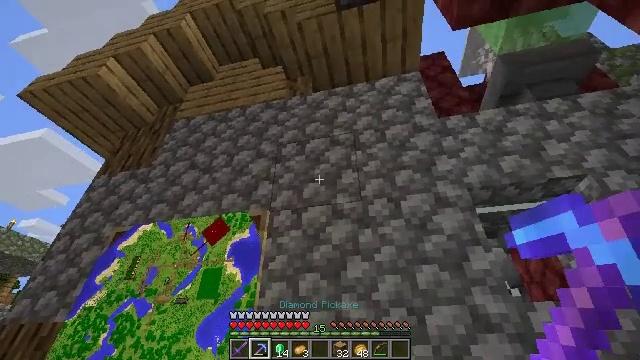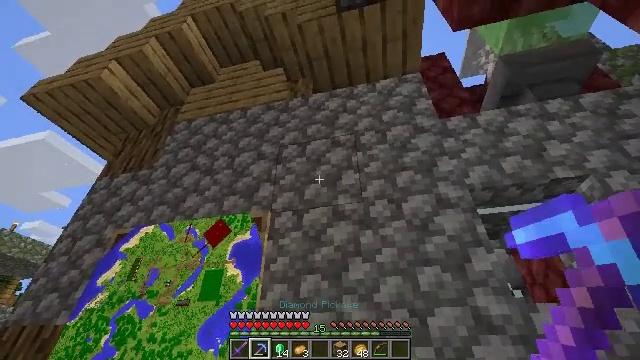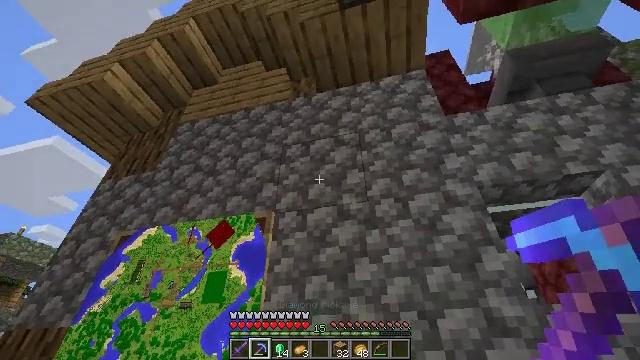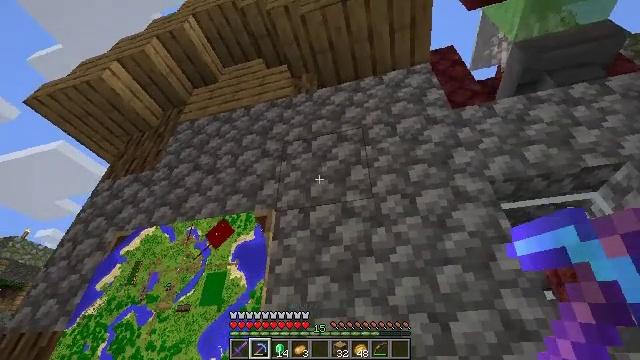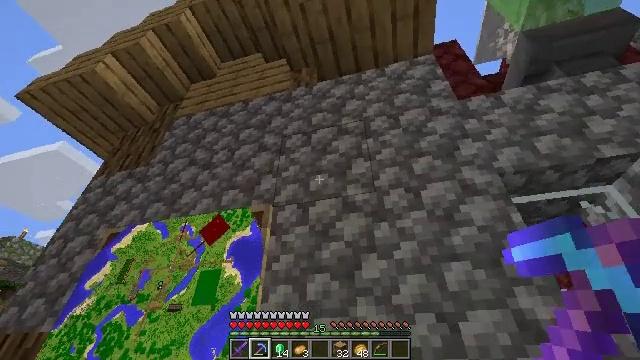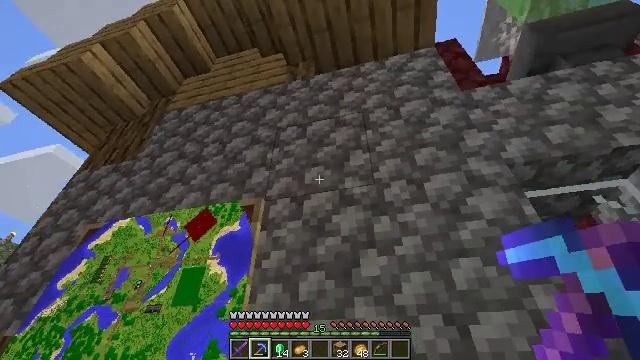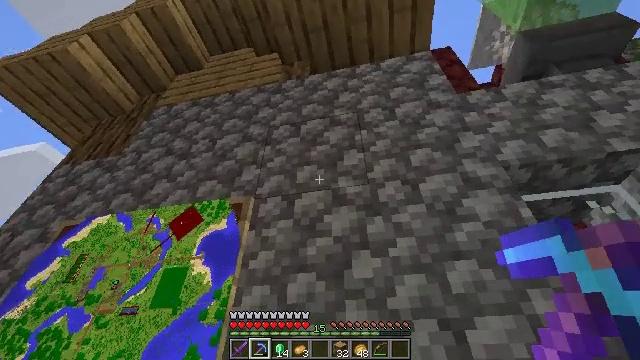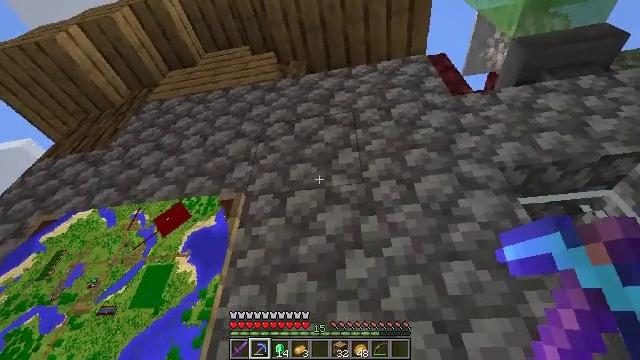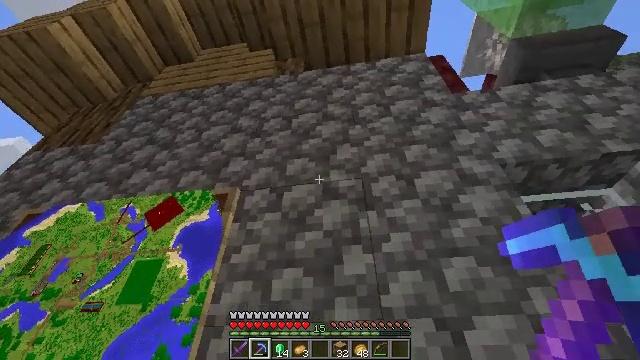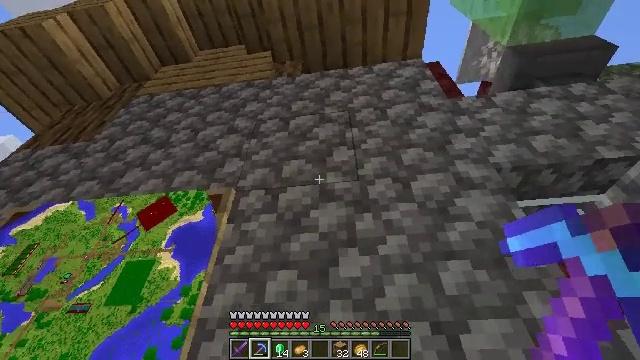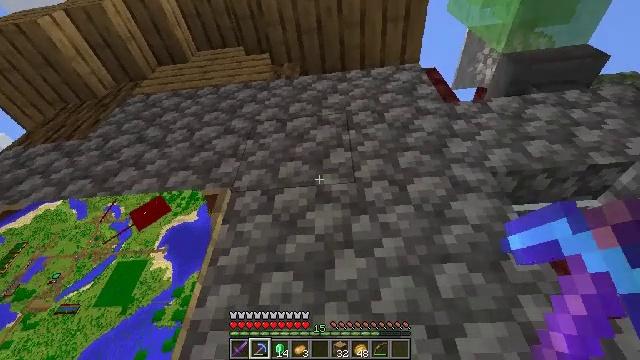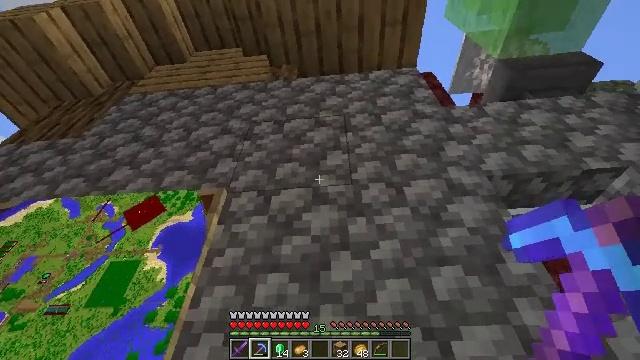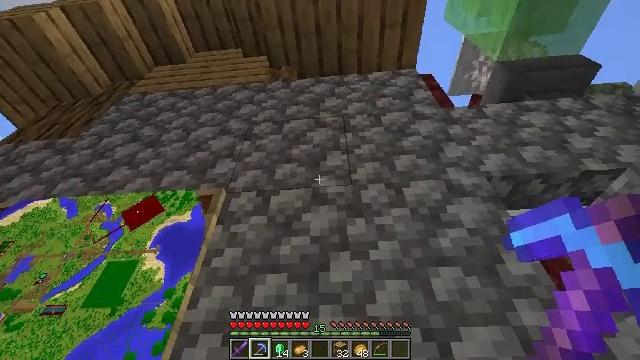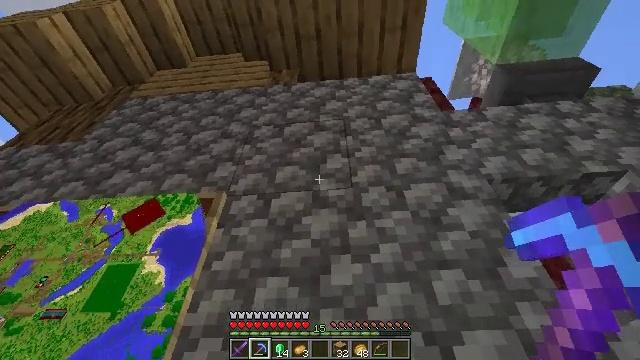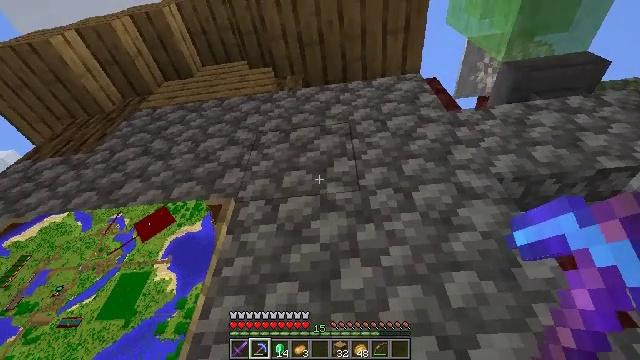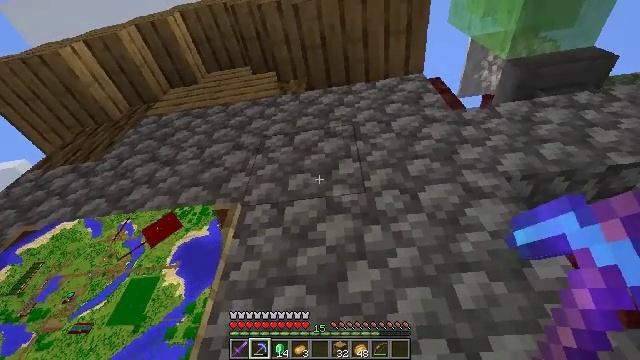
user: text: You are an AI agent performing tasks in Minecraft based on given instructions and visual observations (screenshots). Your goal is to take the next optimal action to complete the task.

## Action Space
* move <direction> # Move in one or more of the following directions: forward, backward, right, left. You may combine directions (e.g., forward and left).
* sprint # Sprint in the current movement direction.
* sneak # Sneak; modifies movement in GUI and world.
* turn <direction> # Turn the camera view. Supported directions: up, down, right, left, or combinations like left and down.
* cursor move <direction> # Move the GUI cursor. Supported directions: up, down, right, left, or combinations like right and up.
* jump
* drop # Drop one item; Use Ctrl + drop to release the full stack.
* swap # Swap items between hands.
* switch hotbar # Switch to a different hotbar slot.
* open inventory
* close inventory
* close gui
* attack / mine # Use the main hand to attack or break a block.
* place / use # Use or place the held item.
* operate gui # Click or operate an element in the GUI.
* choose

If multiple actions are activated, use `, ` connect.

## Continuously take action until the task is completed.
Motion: motion action
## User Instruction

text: Break the cobblestone to create a path.
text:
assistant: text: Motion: no_op
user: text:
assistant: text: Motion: move forward, turn left
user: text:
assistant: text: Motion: move forward
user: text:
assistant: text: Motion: move forward
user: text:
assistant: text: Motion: move forward, turn up
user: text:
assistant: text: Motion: turn right and up
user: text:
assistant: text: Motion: turn right and up
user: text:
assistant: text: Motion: turn right
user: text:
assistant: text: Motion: turn right
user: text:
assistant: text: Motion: turn right
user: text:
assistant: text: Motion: turn right
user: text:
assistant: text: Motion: no_op
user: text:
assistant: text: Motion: no_op
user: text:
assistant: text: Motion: turn left
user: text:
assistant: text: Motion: turn left
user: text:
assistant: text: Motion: no_op
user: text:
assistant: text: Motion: attack / mine
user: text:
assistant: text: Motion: attack / mine
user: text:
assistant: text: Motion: turn left
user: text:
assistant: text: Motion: turn left and up
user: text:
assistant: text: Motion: turn left and up
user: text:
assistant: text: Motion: no_op
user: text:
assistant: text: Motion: turn up
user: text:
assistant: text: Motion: no_op
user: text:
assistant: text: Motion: no_op
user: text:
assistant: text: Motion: attack / mine
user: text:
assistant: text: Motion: attack / mine
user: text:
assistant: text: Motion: attack / mine
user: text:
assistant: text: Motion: attack / mine
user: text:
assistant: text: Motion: attack / mine